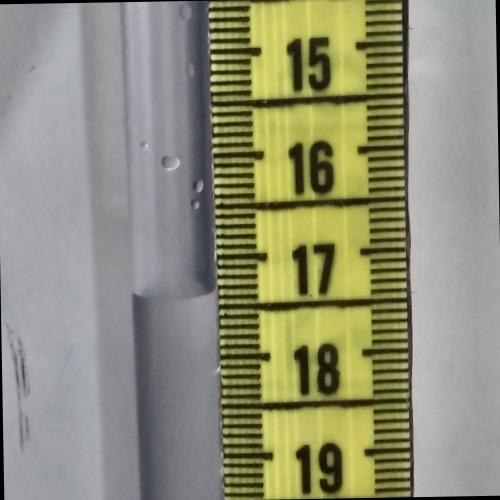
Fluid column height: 17.3 cm